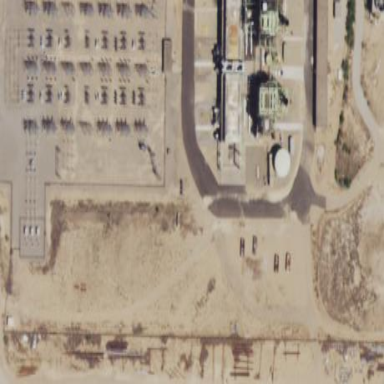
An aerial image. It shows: Power substation.